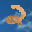
Label: 2